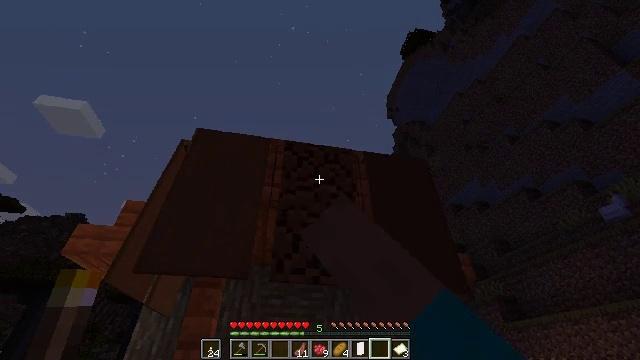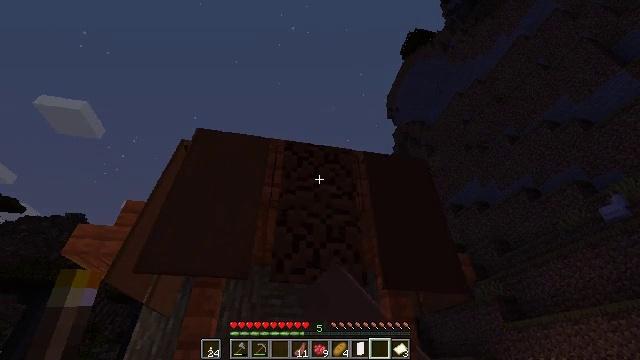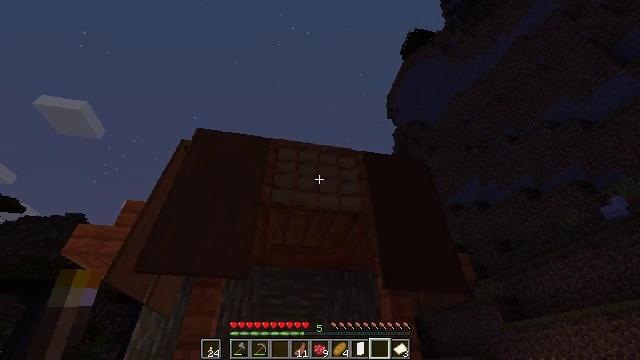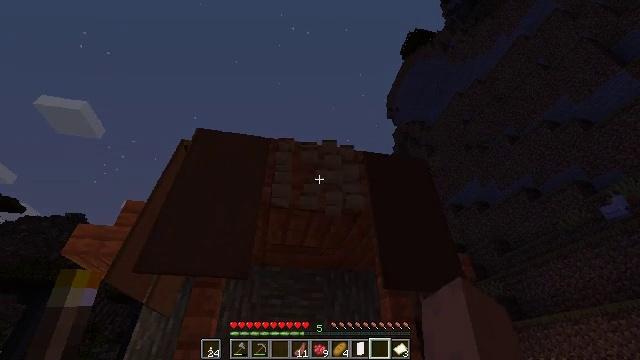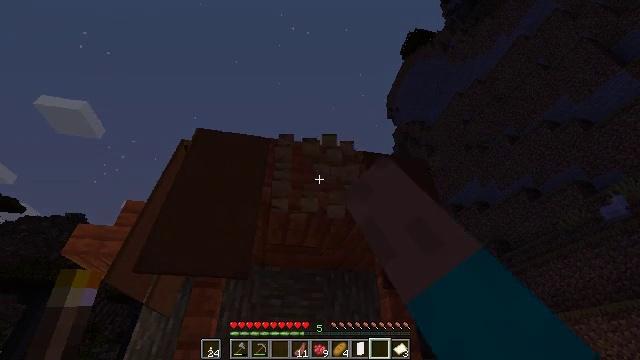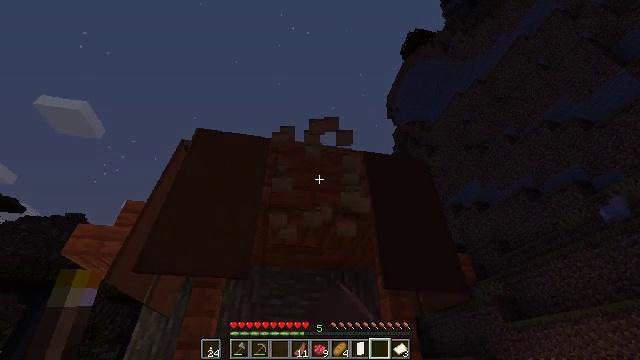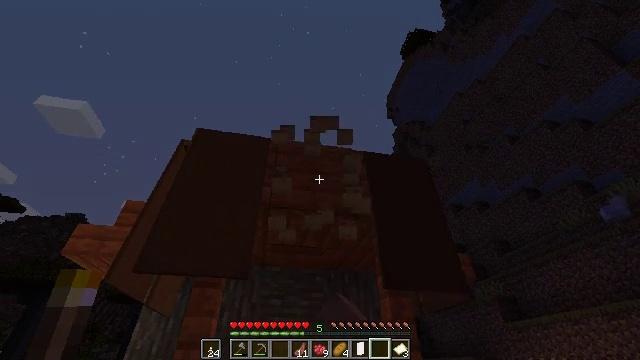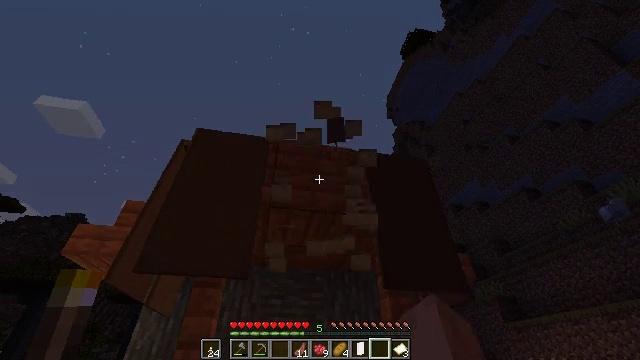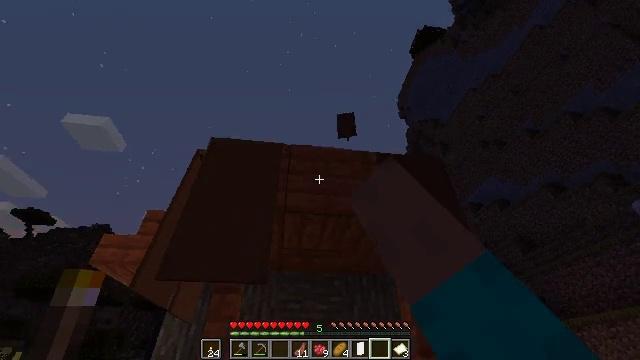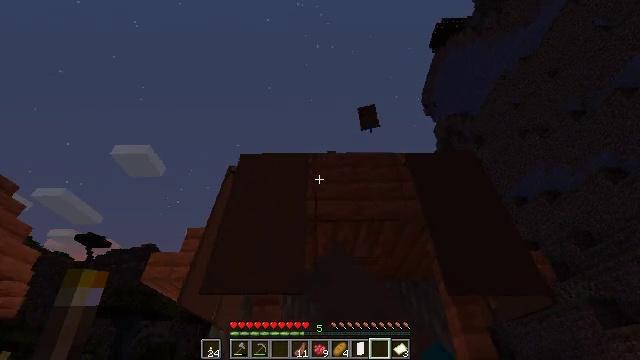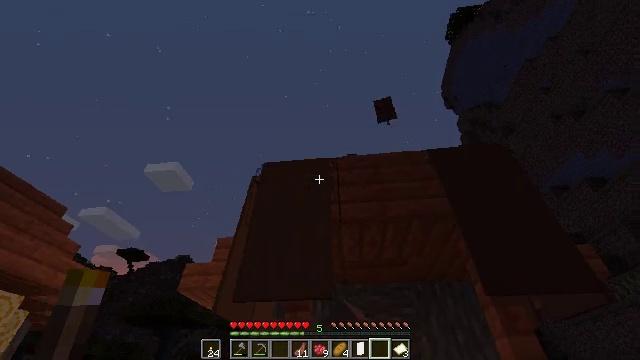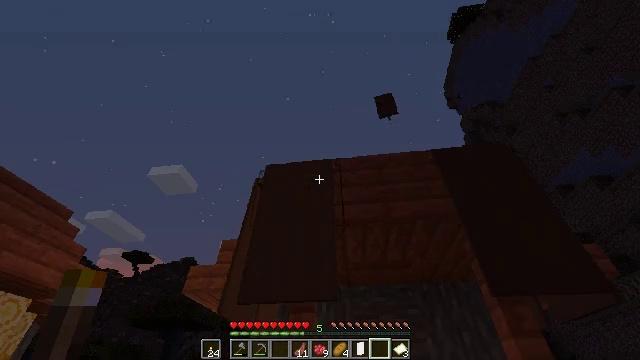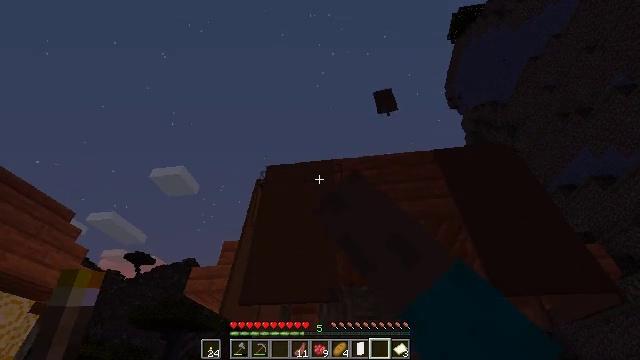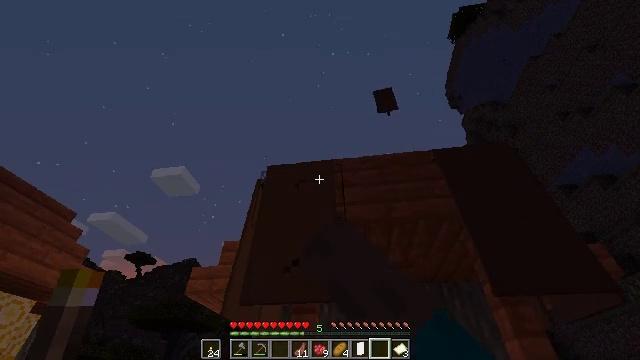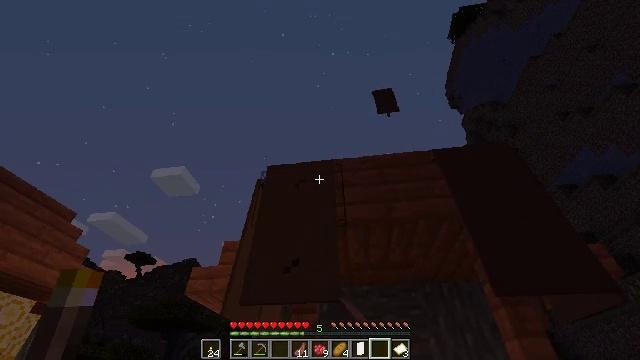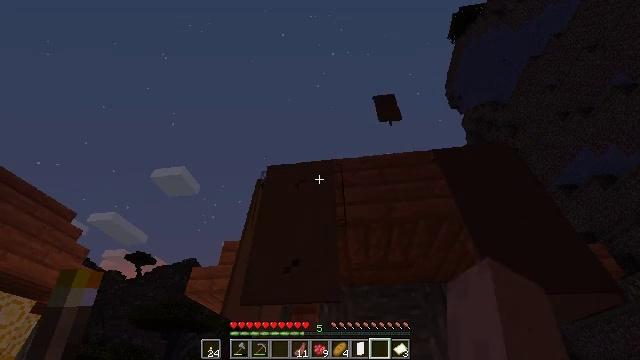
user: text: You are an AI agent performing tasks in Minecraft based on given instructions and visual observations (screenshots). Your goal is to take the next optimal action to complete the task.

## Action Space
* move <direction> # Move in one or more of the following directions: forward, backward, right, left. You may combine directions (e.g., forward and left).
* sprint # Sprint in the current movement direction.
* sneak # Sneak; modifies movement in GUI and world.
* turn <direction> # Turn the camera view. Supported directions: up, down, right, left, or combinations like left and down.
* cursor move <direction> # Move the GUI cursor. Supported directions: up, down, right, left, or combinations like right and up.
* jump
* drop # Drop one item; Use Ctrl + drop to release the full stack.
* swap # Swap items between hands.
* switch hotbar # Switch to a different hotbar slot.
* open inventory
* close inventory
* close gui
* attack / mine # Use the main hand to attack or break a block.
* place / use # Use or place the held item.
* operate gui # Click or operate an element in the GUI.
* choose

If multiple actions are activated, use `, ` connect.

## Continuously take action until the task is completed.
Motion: motion action
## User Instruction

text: Break the brown wall banner from the wall.
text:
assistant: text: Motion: attack / mine
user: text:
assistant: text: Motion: attack / mine
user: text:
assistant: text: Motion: attack / mine
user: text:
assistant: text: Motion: attack / mine
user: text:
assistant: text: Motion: attack / mine
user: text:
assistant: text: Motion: attack / mine
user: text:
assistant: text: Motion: attack / mine
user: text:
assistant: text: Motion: turn left, attack / mine
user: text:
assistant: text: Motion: turn left and up, attack / mine
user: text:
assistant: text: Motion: turn left, attack / mine
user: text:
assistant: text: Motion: attack / mine
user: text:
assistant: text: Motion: attack / mine
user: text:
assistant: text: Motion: attack / mine
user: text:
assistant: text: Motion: attack / mine
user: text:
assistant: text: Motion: attack / mine
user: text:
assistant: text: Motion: attack / mine
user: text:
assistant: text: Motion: attack / mine
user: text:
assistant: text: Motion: attack / mine
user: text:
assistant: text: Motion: attack / mine
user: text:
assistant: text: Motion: attack / mine
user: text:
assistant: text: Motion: attack / mine
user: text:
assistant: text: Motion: attack / mine
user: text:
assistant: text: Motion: attack / mine
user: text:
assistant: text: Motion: attack / mine
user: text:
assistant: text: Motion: attack / mine
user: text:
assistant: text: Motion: attack / mine
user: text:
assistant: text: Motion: attack / mine
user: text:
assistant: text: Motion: attack / mine
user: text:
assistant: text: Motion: attack / mine
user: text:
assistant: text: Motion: attack / mine